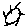
Label: sun